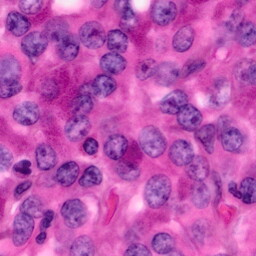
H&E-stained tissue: Pancreatic